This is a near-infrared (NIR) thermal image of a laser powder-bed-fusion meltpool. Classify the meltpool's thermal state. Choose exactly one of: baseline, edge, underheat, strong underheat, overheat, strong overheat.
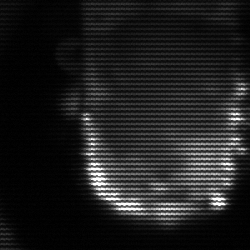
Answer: baseline